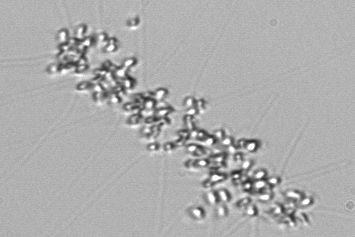
Label: Chaetoceros_didymus_TAG_external_flagellate